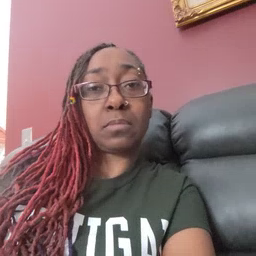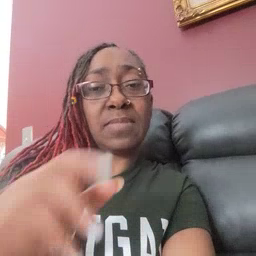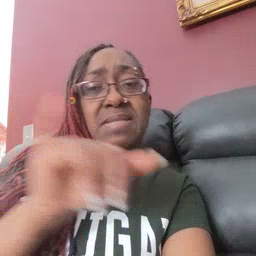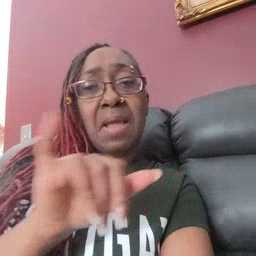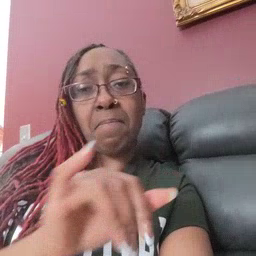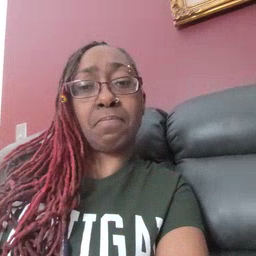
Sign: same